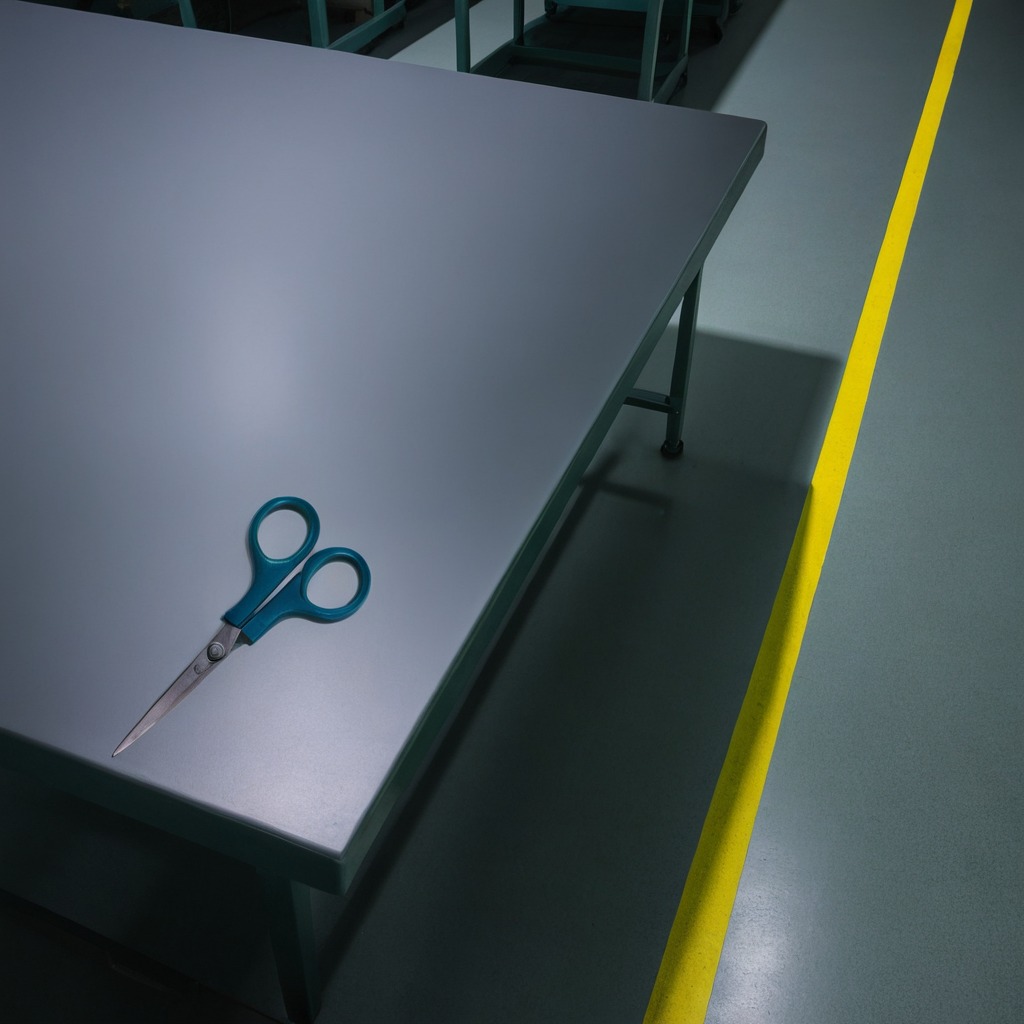
A scissor lying on a clean empty table in a railway signal maintenance room lit by harsh overhead fluorescents photorealistic surface textures crisp shadows high dynamic range